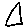
Label: triangle